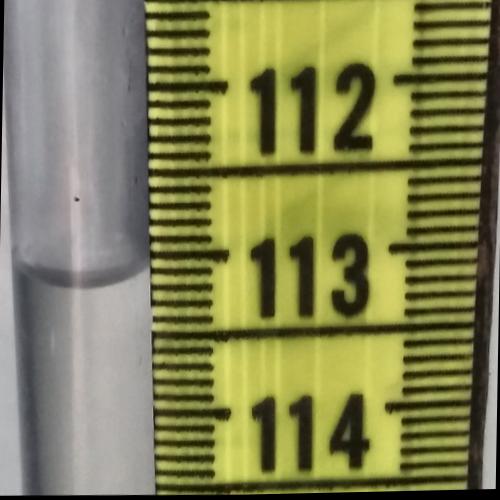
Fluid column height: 113.1 cm